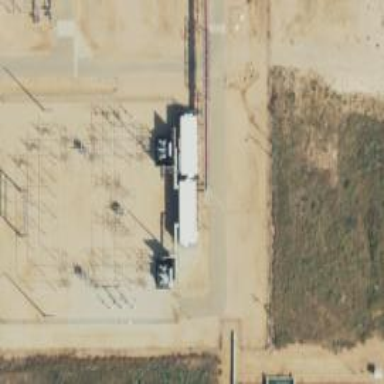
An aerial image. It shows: Substation surrounded by fence.